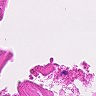
Metastatic tissue present: no